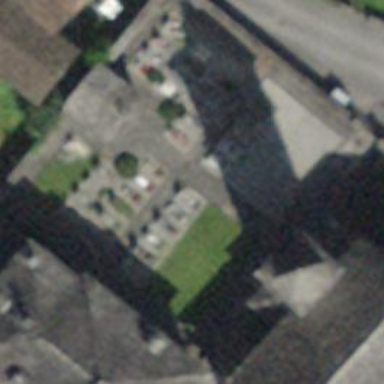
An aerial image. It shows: Graveyard.